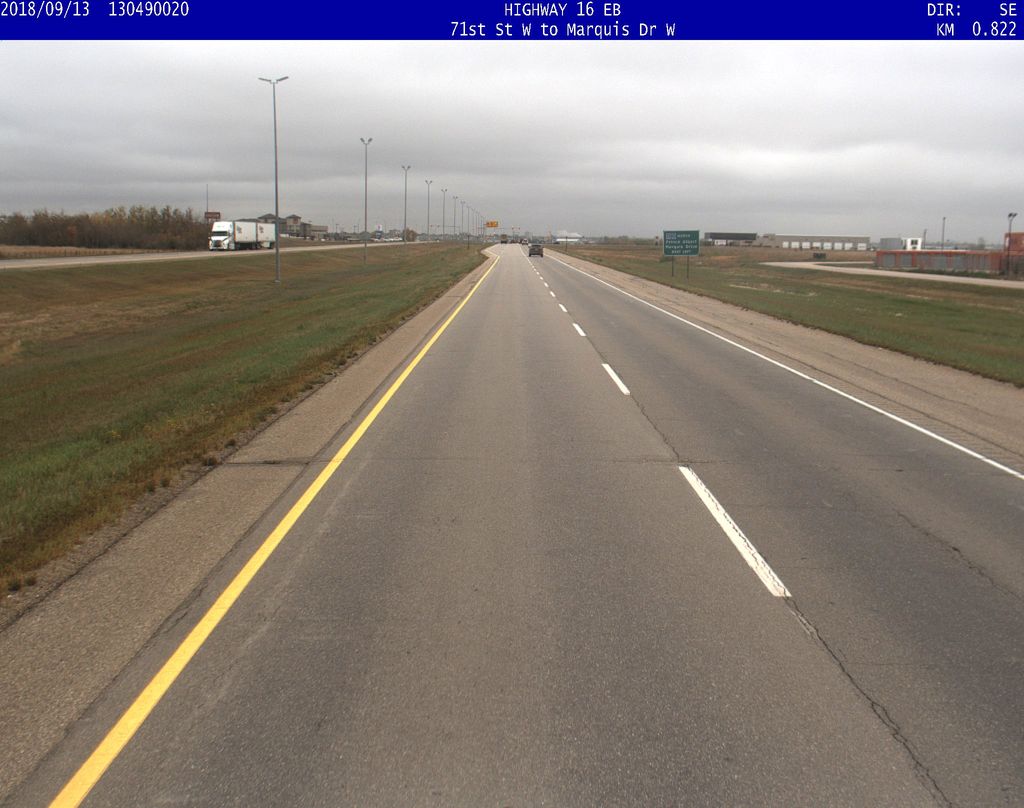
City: saskatoon